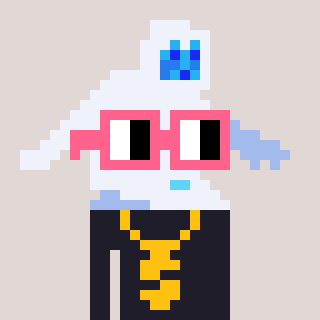
a pixel art character with square pink glasses, a yeti-shaped head and a grayscale-colored body on a warm background